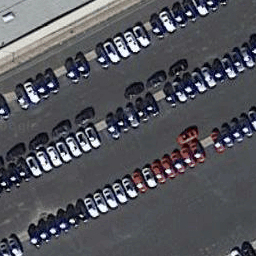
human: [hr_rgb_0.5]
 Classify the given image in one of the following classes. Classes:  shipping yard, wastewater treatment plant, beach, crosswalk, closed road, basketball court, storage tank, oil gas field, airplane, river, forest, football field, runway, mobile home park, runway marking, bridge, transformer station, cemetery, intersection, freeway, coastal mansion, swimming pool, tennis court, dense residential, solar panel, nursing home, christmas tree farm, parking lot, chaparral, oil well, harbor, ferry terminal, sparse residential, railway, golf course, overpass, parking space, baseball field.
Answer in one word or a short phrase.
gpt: parking lot